Question: I have this weird problem where the buttons on the simulator or my iPhone are not showing when the class of the view's set to TPKeyboardAvoidingScrollView.
Here's a screenshot:

When the view's class is set to UIView (default) it works properly.
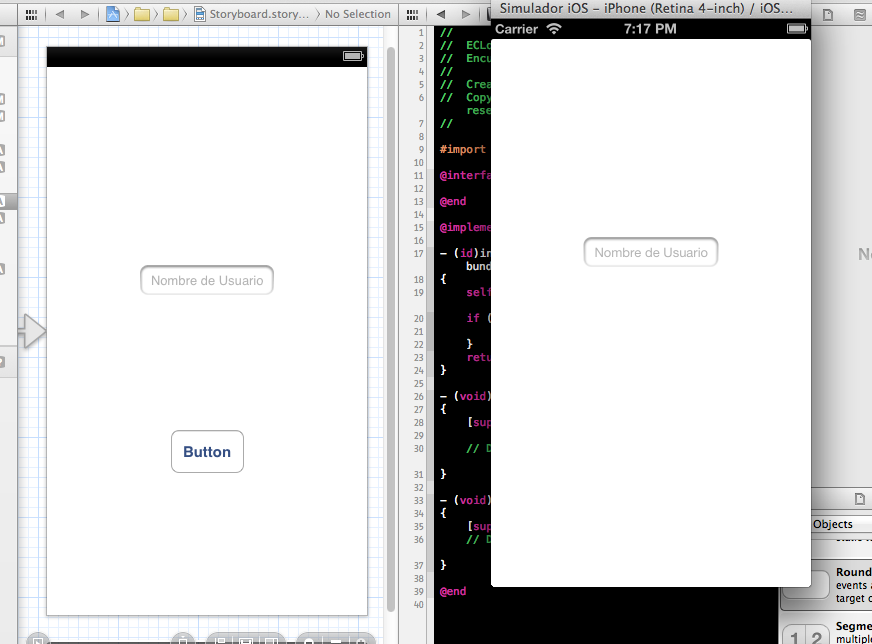
Answer: See <URL> for instructions.
> For non-UITableViewControllers, use it as-is by dropping the TPKeyboardAvoidingScrollView source files into your project, popping a UIScrollView into your view controller's xib, setting the class to TPKeyboardAvoidingScrollView, and putting all your controls within that scroll view.To use it with UITableViewController, pop the TPKeyboardAvoidingTableView source files in, and just make your UITableView a TPKeyboardAvoidingTableView in the xib -- everything should be taken care of.
Are you using it with or without a 'UITableViewController'? Make sure you've embedded the button in your 'UIScrollView'. The site linked above also has a sample project you could reference for more help.